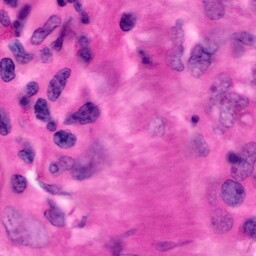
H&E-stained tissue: Pancreatic